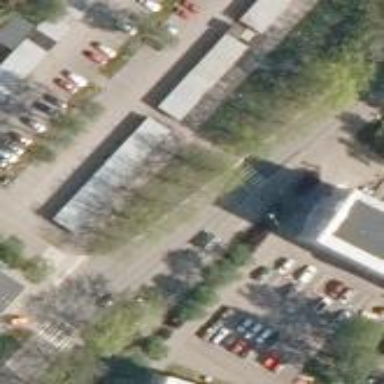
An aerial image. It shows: Parking area with surface.